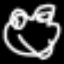
Label: frog